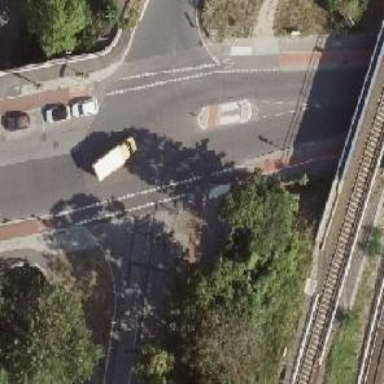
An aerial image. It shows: Secondary road with asphalt surface. It has sidewalks on both sides and cycle track.